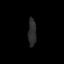
Tissue: prostate
Cell type: B cells
Senescence score: 0.9004
Nuclear area (px): 220
Mean DAPI intensity: 43.036